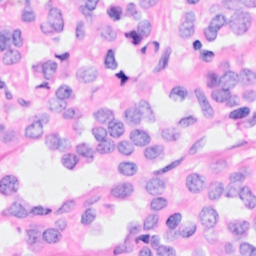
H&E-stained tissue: Breast